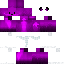
A female skeleton skin with dark skin, wearing brown helmet dressed in a purple hoodie and black pants, featuring a closed mouth.